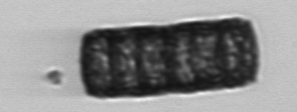
Label: Paralia_sulcata